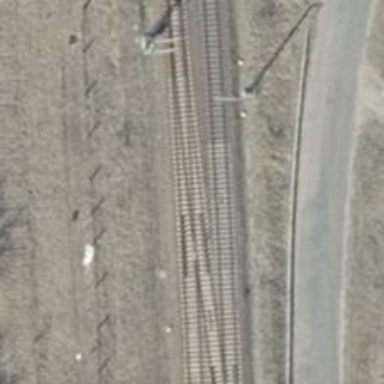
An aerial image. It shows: Railway track with contact lines for electrification.